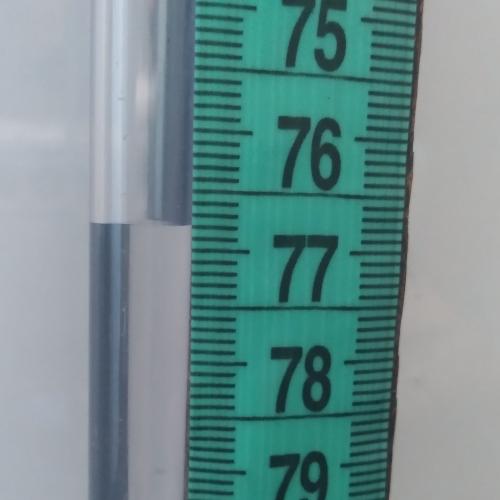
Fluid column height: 76.8 cm